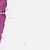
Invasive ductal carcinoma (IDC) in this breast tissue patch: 0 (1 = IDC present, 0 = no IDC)